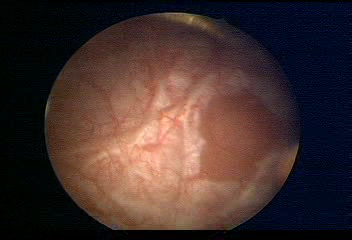
Modality: WLC
Class: Malignant
Subclass: LowGradePapillary
Lesion: L1
Stage: Ta
Morphology: Papillary
Bladder cancer association: Yes
Annotated structures: Tumor